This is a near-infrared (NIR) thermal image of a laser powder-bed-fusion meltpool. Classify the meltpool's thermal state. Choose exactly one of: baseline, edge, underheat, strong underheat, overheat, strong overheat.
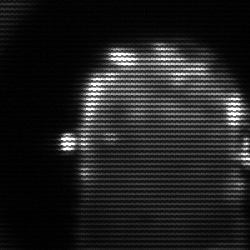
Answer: baseline